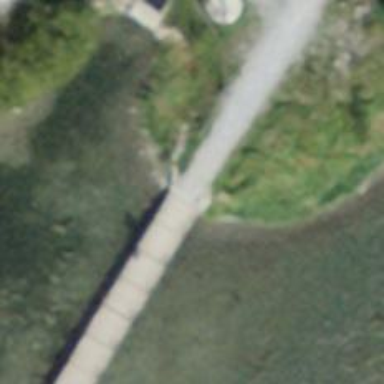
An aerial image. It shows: Path that crosses over bridge. The bridge is suitable for hiking and is groomed in the classic style.